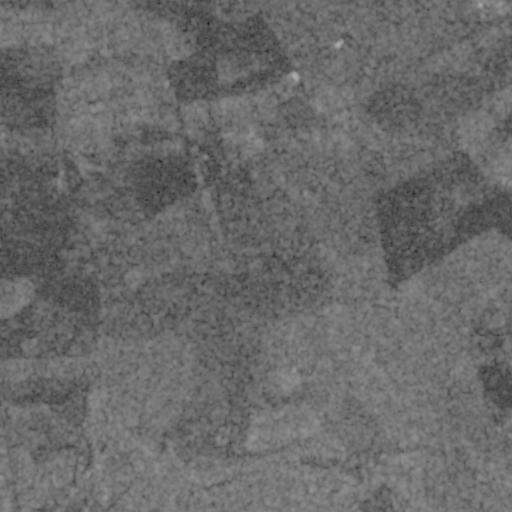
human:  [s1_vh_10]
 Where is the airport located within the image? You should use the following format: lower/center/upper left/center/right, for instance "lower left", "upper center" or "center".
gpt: The airport is located in the upper left of the image.
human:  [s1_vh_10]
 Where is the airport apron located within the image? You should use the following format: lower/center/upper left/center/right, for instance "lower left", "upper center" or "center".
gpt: The airport apron is located in the upper center of the image.
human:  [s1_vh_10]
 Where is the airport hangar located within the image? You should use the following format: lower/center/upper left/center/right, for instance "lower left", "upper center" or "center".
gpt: The airport hangar is located in the upper center of the image.
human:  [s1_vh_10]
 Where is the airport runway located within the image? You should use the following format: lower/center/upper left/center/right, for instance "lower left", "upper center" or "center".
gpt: The airport runway is located in the upper left of the image.
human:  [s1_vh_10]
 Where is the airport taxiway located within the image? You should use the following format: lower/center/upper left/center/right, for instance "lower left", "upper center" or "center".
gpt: The airport taxiway is located in the upper left of the image.
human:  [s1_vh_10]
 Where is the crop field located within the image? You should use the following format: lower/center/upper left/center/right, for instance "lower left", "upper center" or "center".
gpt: The crop field is located in the upper right of the image.
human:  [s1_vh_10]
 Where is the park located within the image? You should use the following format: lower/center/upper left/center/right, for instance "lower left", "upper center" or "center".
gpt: The park is located in the upper center of the image.
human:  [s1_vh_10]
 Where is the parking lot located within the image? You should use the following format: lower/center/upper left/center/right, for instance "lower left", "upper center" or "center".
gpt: The parking lot is located in the upper center of the image.
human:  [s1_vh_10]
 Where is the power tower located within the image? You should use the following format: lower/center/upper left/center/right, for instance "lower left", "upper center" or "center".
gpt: There is no power tower in the image.

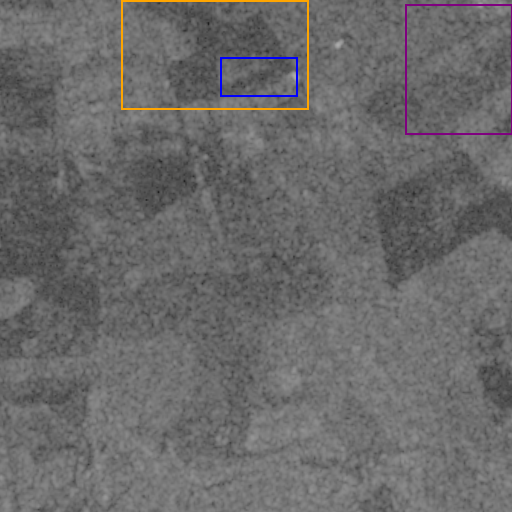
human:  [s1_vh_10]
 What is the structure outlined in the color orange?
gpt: The structure outlined in orange is an airport.
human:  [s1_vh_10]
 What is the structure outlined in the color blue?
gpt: The structure outlined in blue is an airport apron.
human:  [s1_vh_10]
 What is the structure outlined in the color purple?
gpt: The structure outlined in purple is a crop field.
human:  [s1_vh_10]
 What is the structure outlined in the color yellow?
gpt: There is no yellow outline.